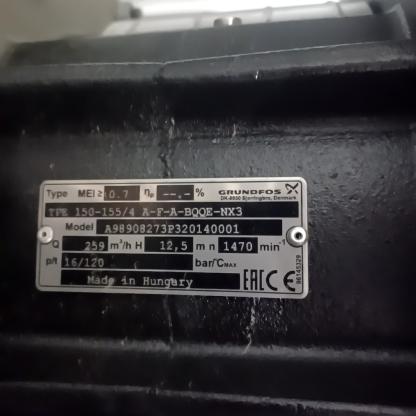
Klasa: tabliczka-znamionowa